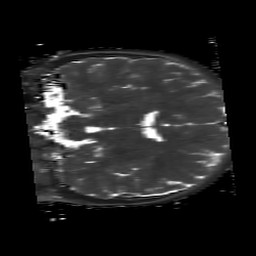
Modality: T2map
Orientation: coronal
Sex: male
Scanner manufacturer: siemens
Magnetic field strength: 3 T
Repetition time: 4 s